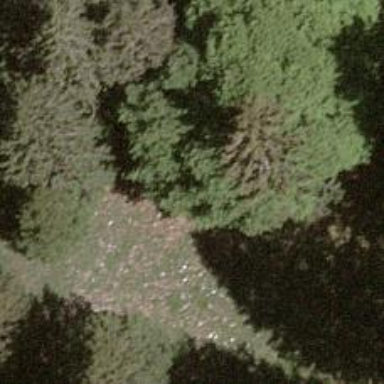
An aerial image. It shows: Beautiful tree in nature.